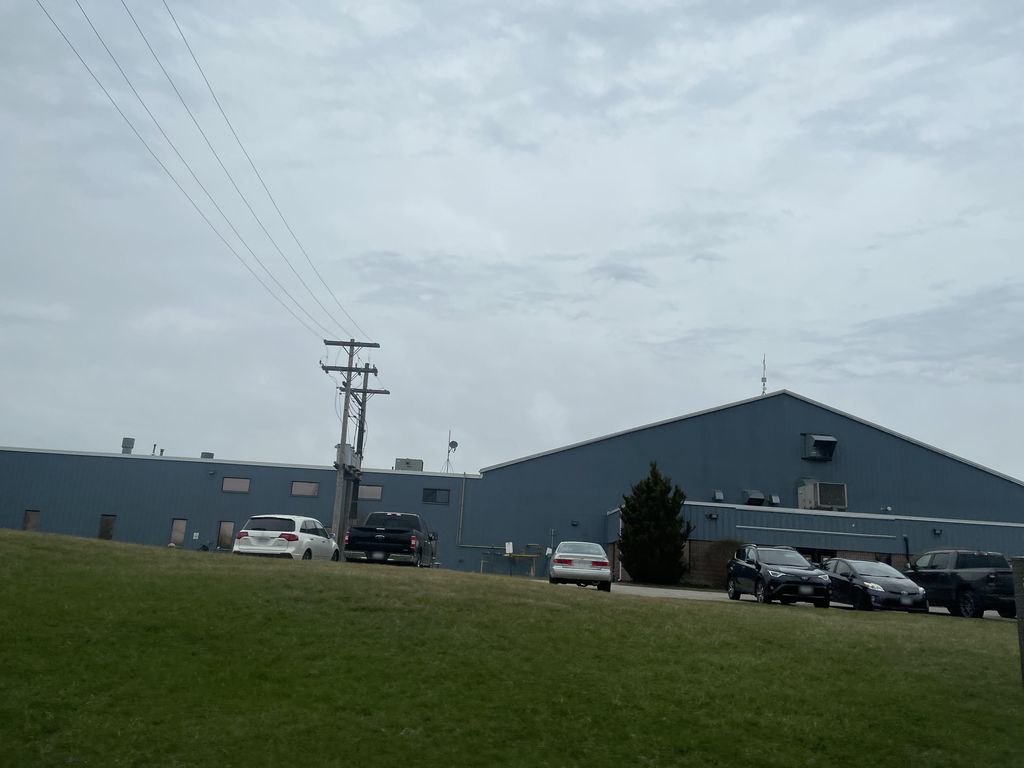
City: kitchener-waterloo